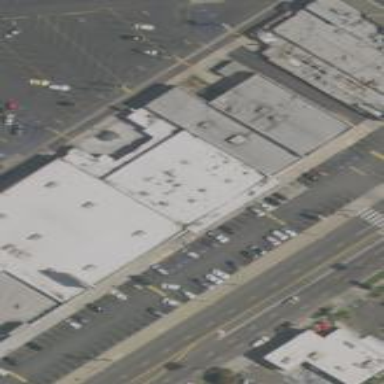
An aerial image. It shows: Retail building.